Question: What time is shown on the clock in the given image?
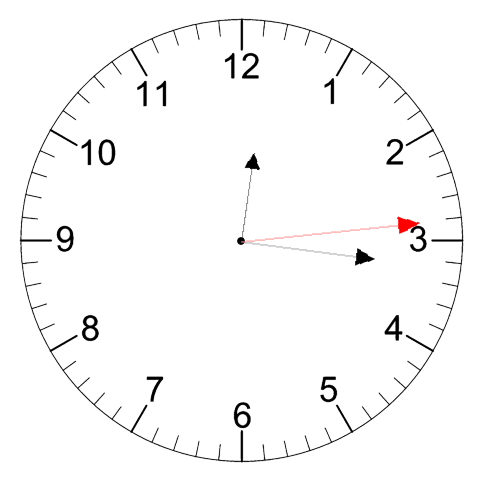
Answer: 12:16:14